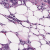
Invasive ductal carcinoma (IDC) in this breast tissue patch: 1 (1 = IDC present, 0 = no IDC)